Question: I found a lot of tutorials showing how to start developing Android Applications using NDK.
But I have a rather "easy/stupid" question:
Please consider the following two tutorials:
1. http://mobile.tutsplus.com/tutorials/android/ndk-tutorial/
2. http://www.indiedb.com/tutorials/creating-compiling-and-deploying-native-projects-from-the-android-ndk
3. http://mindtherobot.com/blog/452/android-beginners-ndk-setup-step-by-step/
4. http://marakana.com/forums/android/examples/49.html
Now, in the second tutorial they are building the 'hello-jni' example.
My question is:
After using the 'ndk-build'
and producting the:

is it possible to use the resulted 'libhello-jni.so' and distribute this to others instead of the actual 'C' code?
For example modifying the 'Android.mk' and replacing 'com_myproject_MyActivity.c' to 'something.so' in order to include the shared library?:
'''
LOCAL_PATH := $(call my-dir)
include $(CLEAR_VARS)
LOCAL_MODULE := mylib
LOCAL_SRC_FILES := com_myproject_MyActivity.c
include $(BUILD_SHARED_LIBRARY)
'''
Any suggestions or tutorials welcome. Thanks in advance.
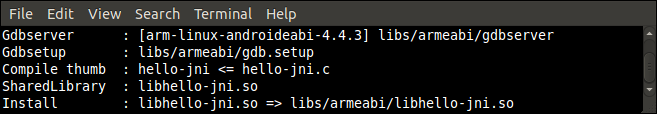
Answer: You can use a prebuilt NDK library by copying it into 'libs/armeabi' (or whatever architecture is it for), then loading in run-time. From the standpoint of the Android build system, it's just another file to include in the APK.
The problem, however, is that the JNI function names include, by convention, the name of the package and class they will belong to; so from the standpoint of a SO consumer project, its use will look rather unnatural, as none of the JNI functions would fit into its classes. You'll probably have to ship a companion JAR where the respective Java classes are declared.